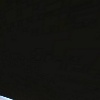
Label: space